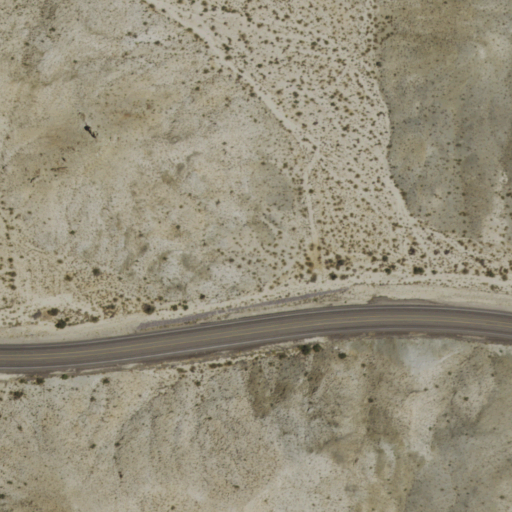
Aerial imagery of valley in Nevada named Pipe Springs Canyon containing shrub, medium intensity development, barren land, low intensity development, and high intensity development